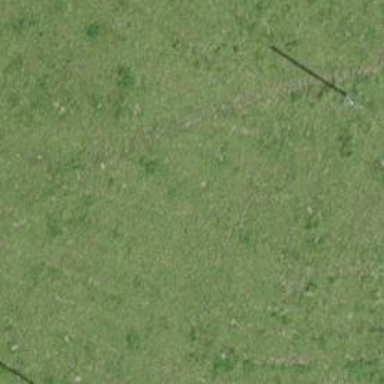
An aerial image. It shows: Grassy path with very horrible smoothness.